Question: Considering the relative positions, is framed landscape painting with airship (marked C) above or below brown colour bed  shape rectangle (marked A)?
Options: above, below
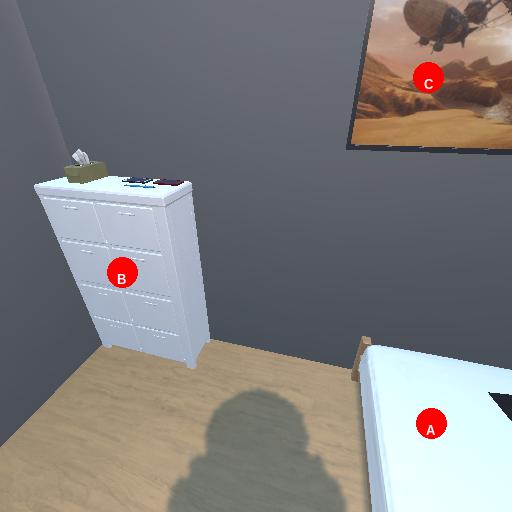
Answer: above